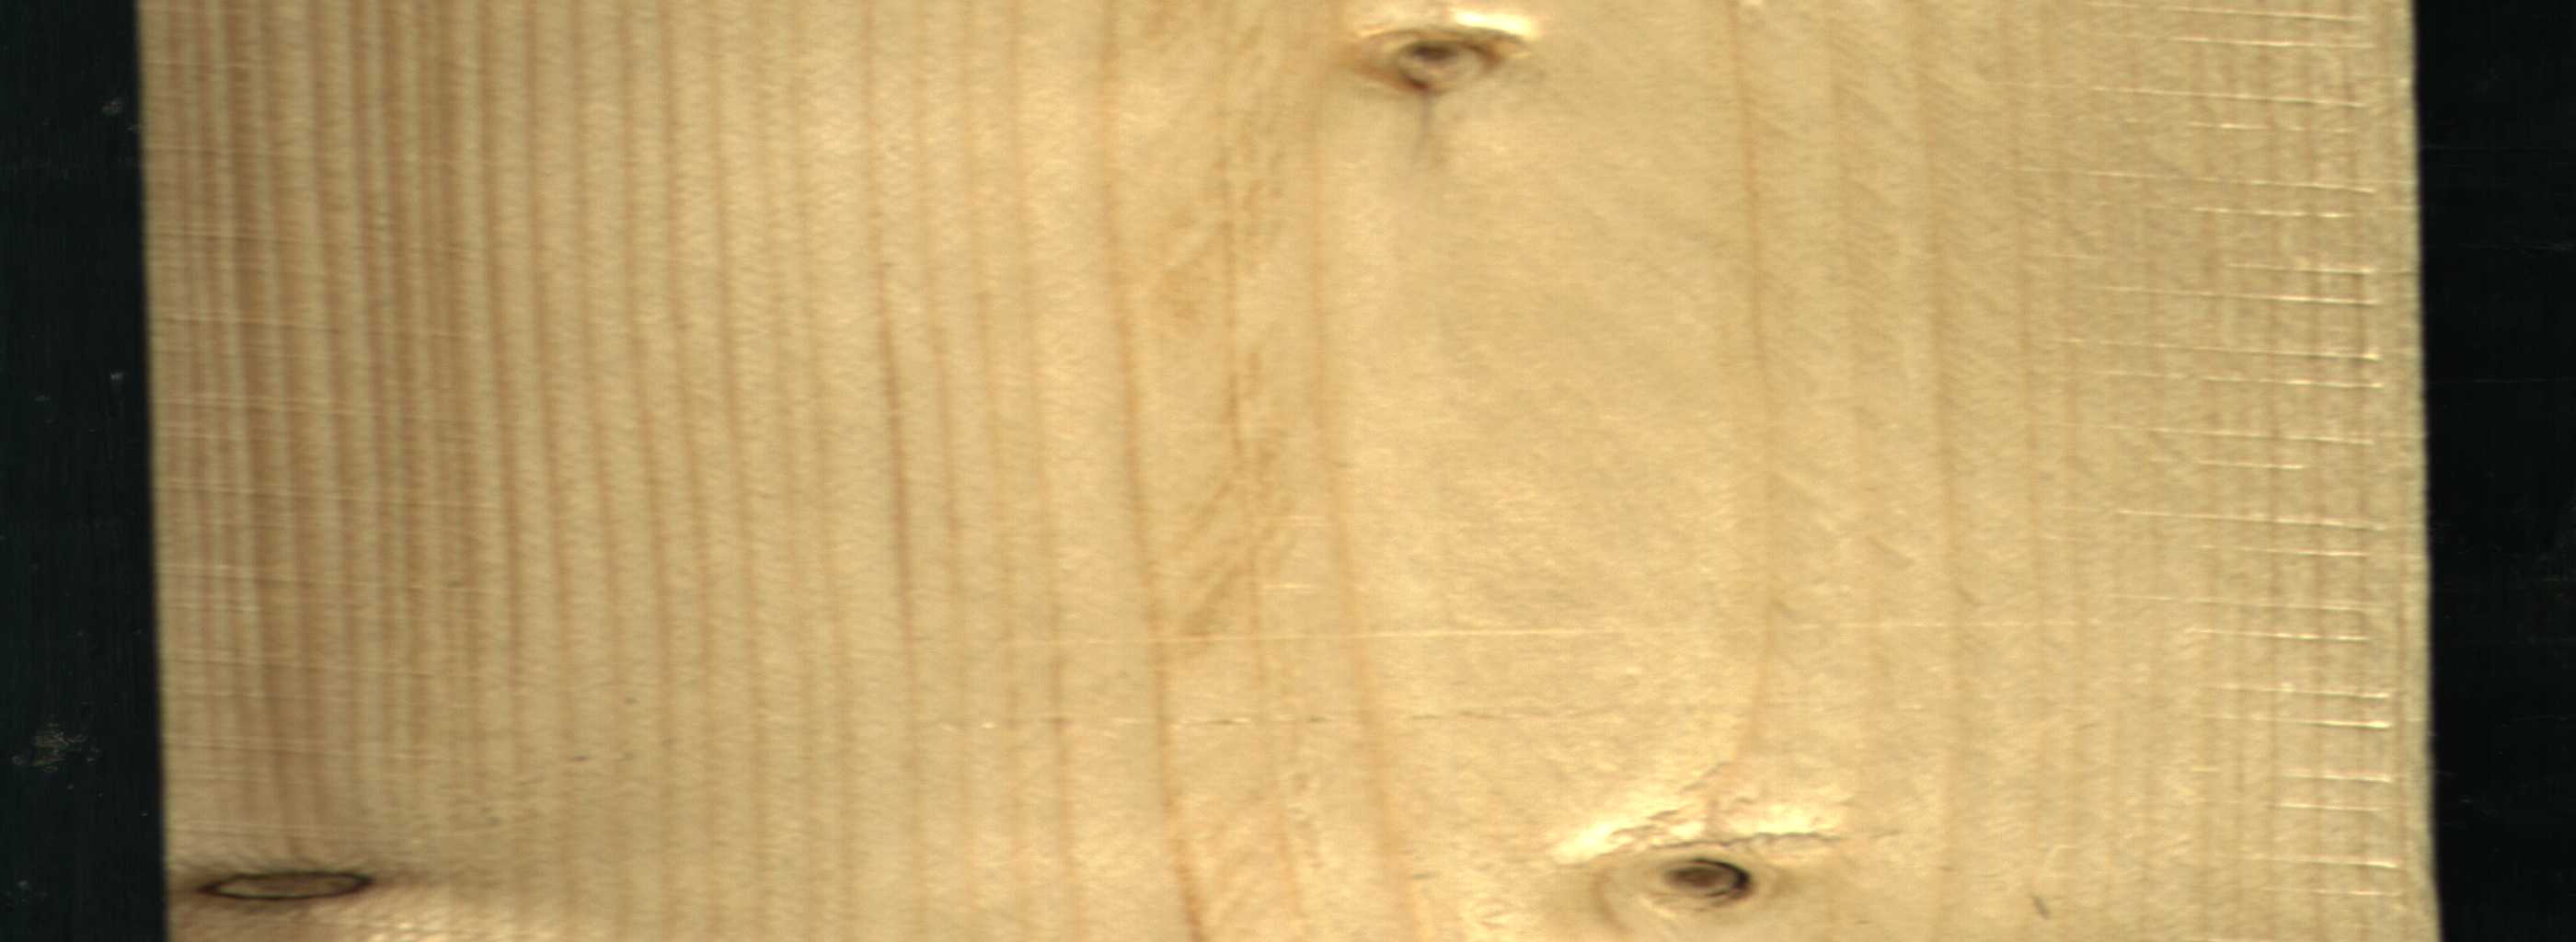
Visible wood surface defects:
Dead_Knot
Live_Knot
Live_Knot